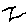
Label: zigzag